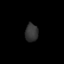
Tissue: lung
Cell type: Epithelial cells
Senescence score: 0.2401
Nuclear area (px): 231
Mean DAPI intensity: 51.195